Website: crate-barrel
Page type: orders-overview
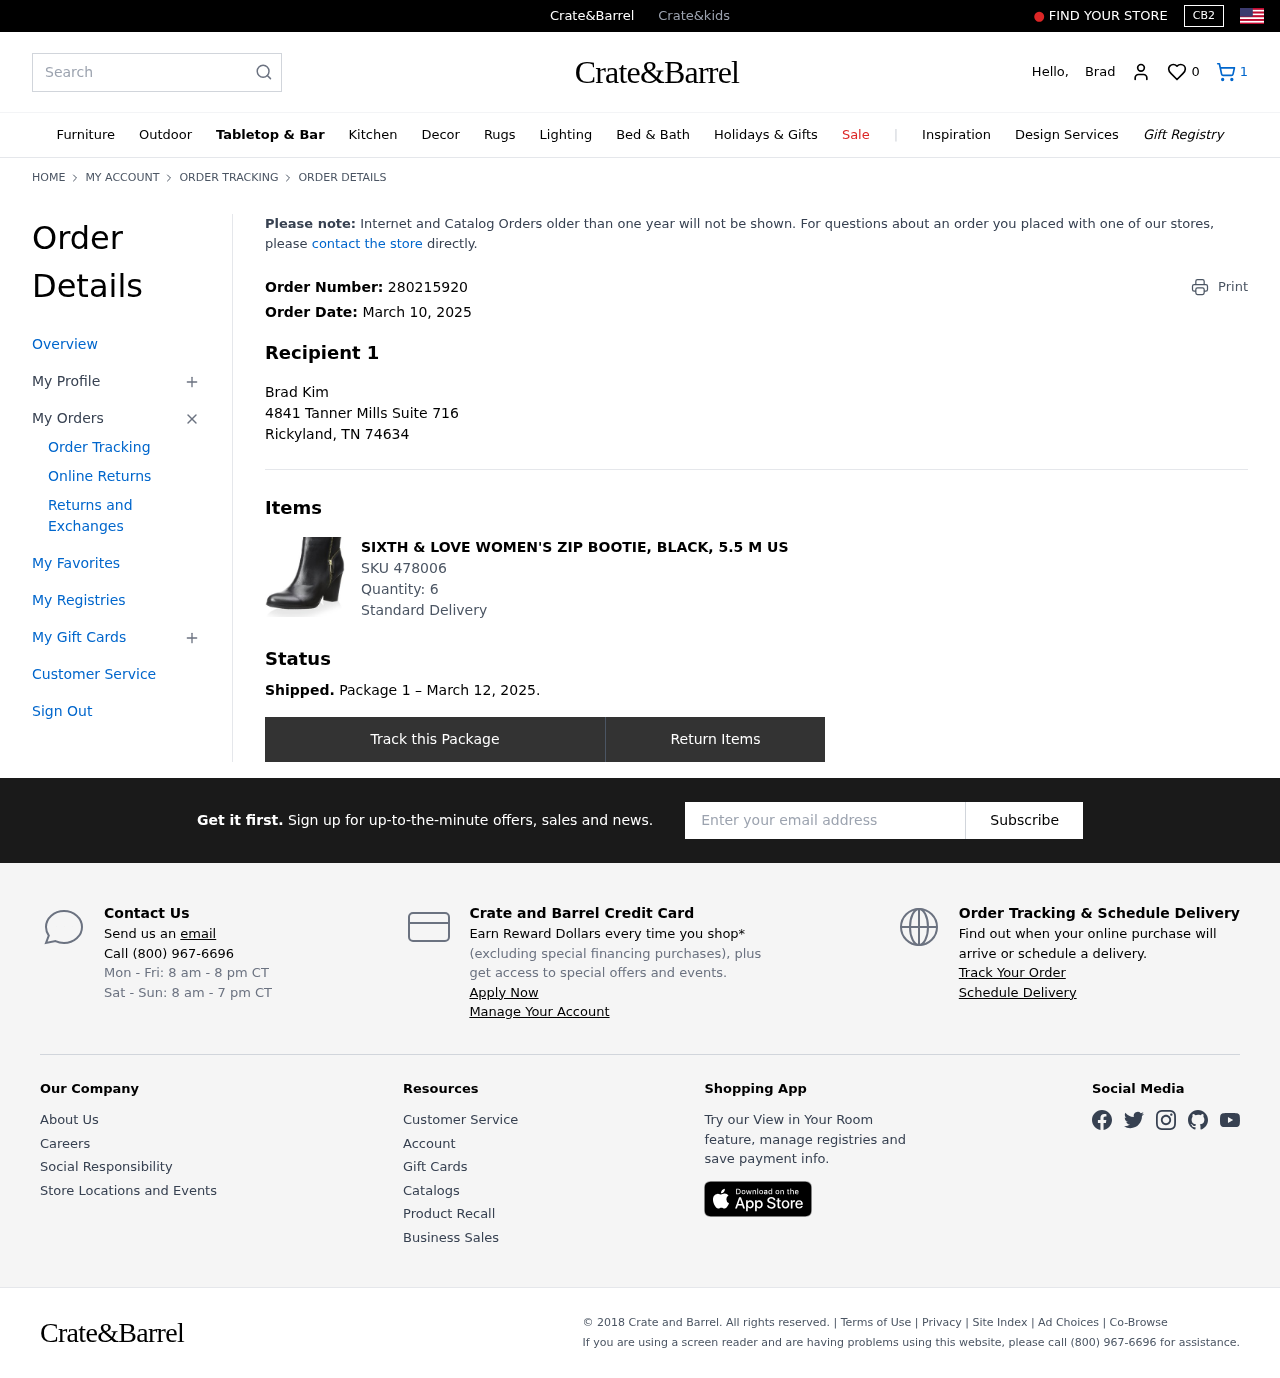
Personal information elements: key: PII_CITY_STATE_ZIP
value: Rickyland, TN 74634
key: PII_FIRSTNAME
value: Brad
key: PII_FULLNAME
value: Brad Kim
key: PII_STREET
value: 4841 Tanner Mills Suite 716
Product elements: key: PRODUCT1_NAME
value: Sixth & Love Women's Zip Bootie, Black, 5.5 M US
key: PRODUCT1_QUANTITY
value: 6
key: PRODUCT1_SKU
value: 478006
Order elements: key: ORDER_NUM_ITEMS
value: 1
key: ORDER_ID
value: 280215920
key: ORDER_DATE
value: March 10, 2025
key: ORDER_SHIPPING_DATE
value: March 12, 2025
Search elements: key: HEADER_SEARCH
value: Search
Other elements: key: FAVORITES_COUNT
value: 0